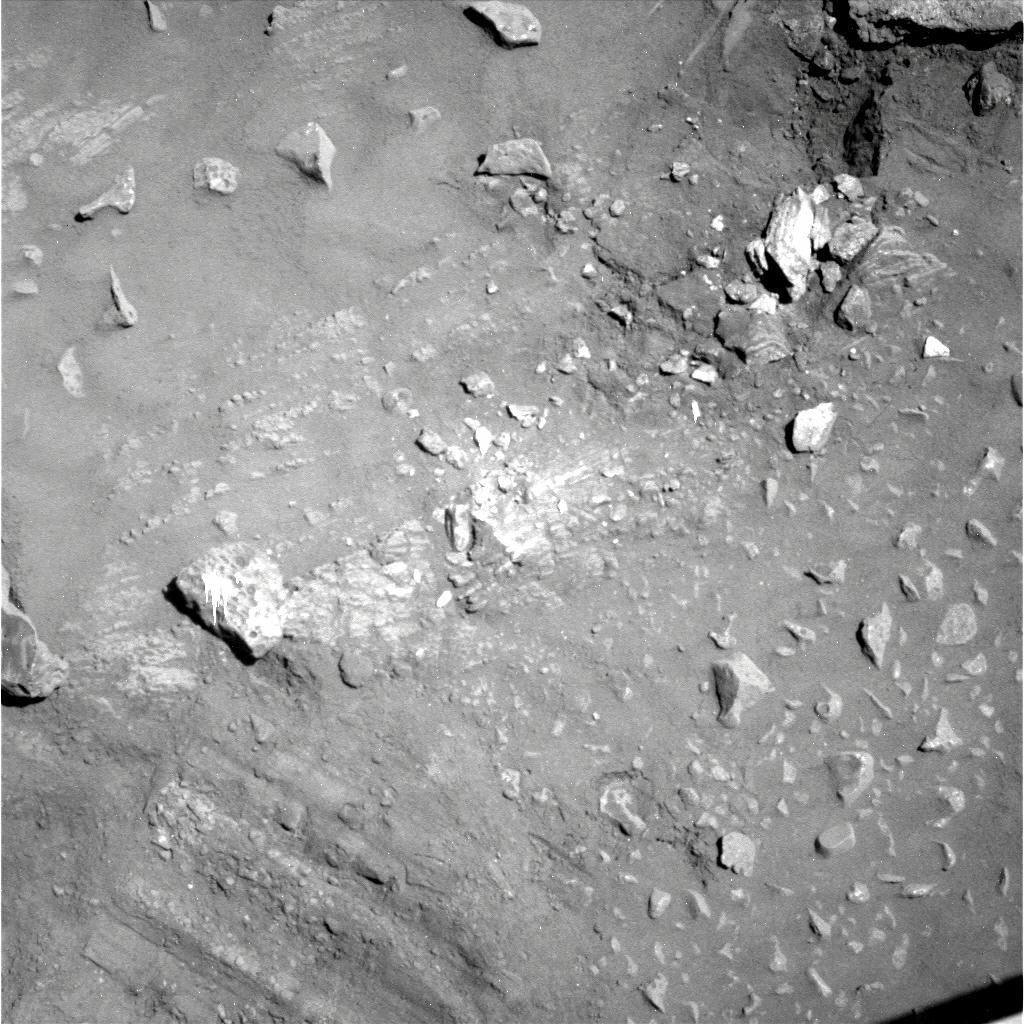
Terrain classes present: Bedrock, Gravel / Sand / Soil, Rock, Shadow, Track